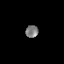
Tissue: prostate
Cell type: T cells
Senescence score: 0.2588
Nuclear area (px): 149
Mean DAPI intensity: 128.94